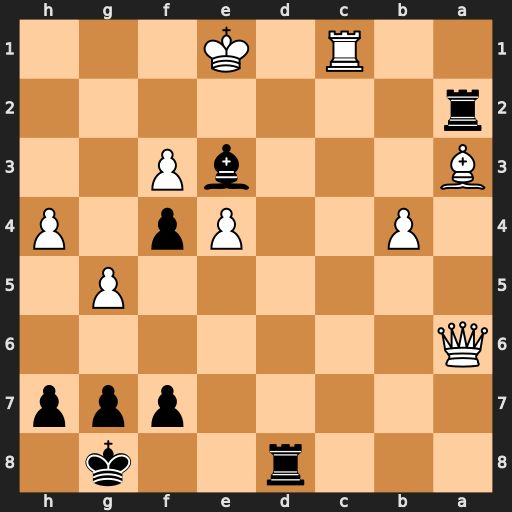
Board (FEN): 3r2k1/5ppp/Q7/6P1/1P2Pp1P/B3bP2/r7/2R1K3
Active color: b
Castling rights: -
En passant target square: -
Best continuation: Bd2+ Kf1 Bxc1